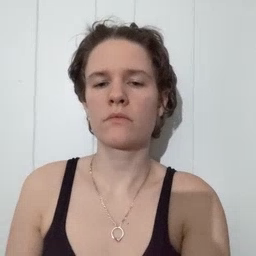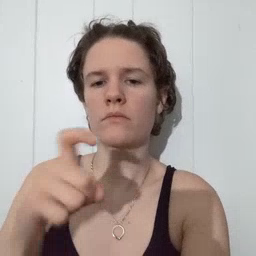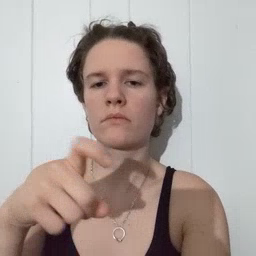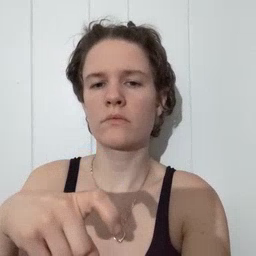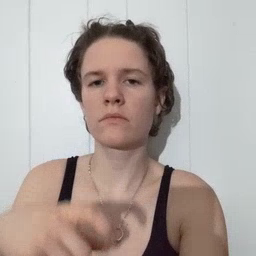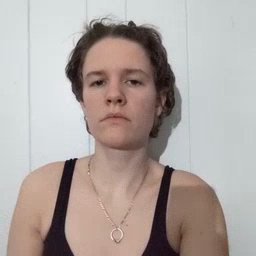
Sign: time